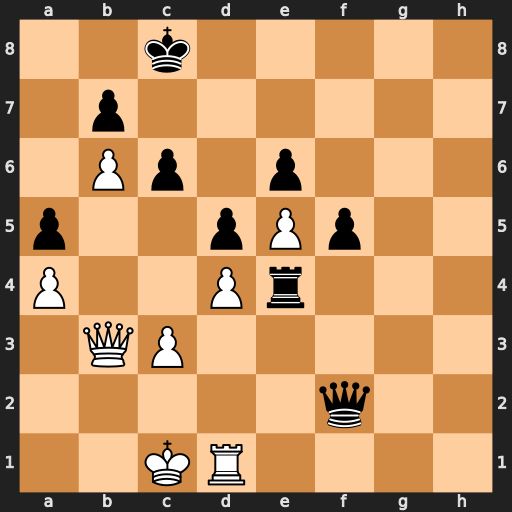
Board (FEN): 2k5/1p6/1Pp1p3/p2pPp2/P2Pr3/1QP5/5q2/2KR4
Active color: w
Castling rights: -
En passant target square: -
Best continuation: Qa3 Re2 Qf8+